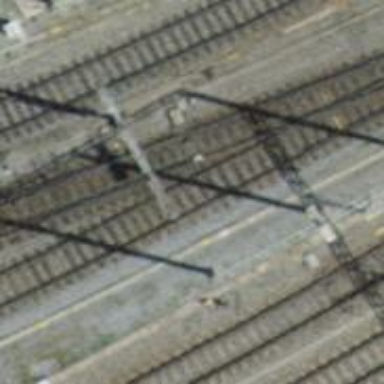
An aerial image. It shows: Railway switch.